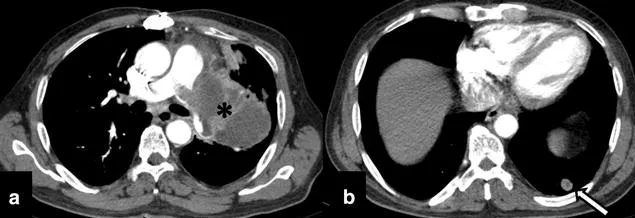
Follow-up imaging after 12 cycles of radiotherapy shows a large lobulated peripherally enhancing exophytic mediastinal mass (asterisk) arising from the left main pulmonary artery and invading its segmental arteries with a well-defined soft tissue nodule in left lower (arrow). CT findings were suggestive of disease progression with pulmonary parenchymal metastasis.
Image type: radiology (ct)